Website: lowes
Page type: customer-info-address
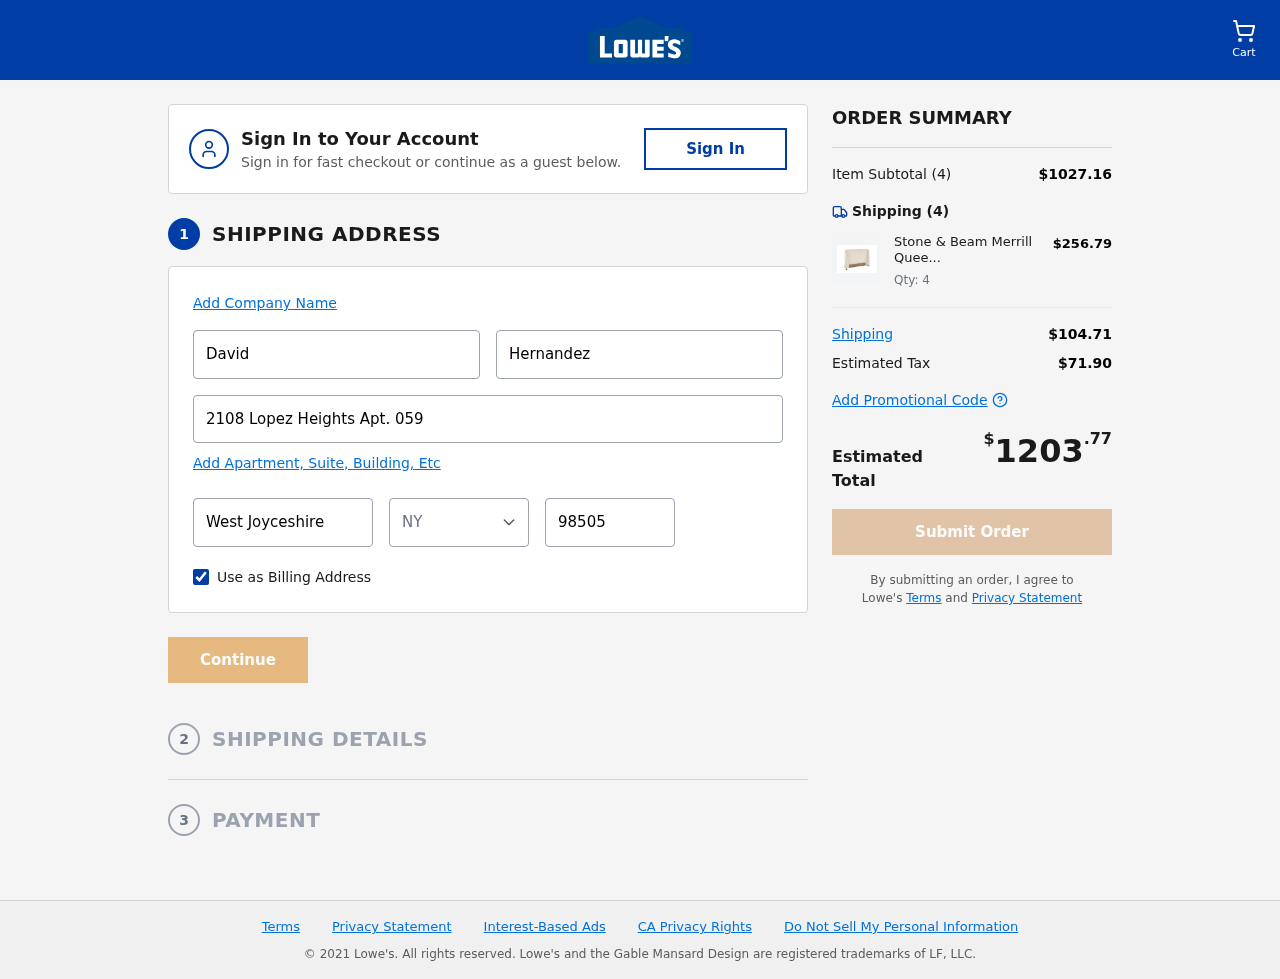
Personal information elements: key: PII_CITY
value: West Joyceshire
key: PII_FIRSTNAME
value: David
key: PII_LASTNAME
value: Hernandez
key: PII_POSTCODE
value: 98505
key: PII_STATE_ABBR
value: NY
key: PII_STREET
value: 2108 Lopez Heights Apt. 059
Product elements: key: PRODUCT1_NAME
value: Stone & Beam Merrill Queen Headboard with Decorative Nailhead Trim, 75"W, Cream
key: PRODUCT1_PRICE
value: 256.79
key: PRODUCT1_QUANTITY
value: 4
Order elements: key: ORDER_NUM_ITEMS
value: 4
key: ORDER_SUBTOTAL
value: $1027.16
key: ORDER_NUM_ITEMS2
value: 4
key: ORDER_SHIPPING_COST
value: $104.71
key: ORDER_TAX
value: $71.90
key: ORDER_TOTAL
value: $1203.77